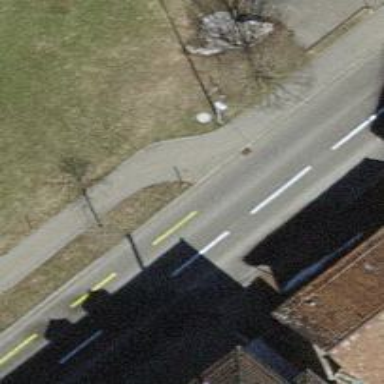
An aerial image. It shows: Unmarked crossing with pedestrian island.